Field crop: maize
Growth stage: 2
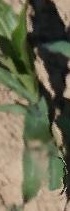
Species: maize